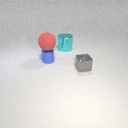
large red rubber sphere above small blue metal cylinder